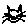
Label: cat